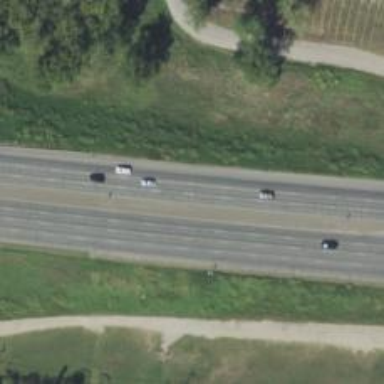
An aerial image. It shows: Trunk highway.